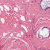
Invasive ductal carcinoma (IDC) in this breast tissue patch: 0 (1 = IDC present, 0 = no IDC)